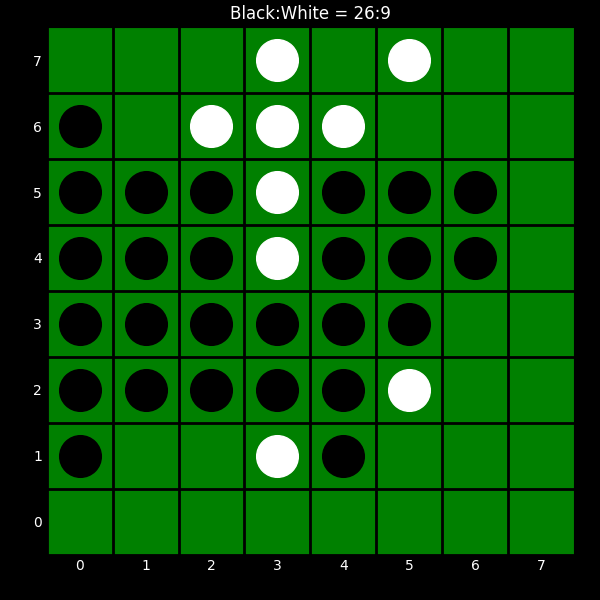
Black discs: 26
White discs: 9